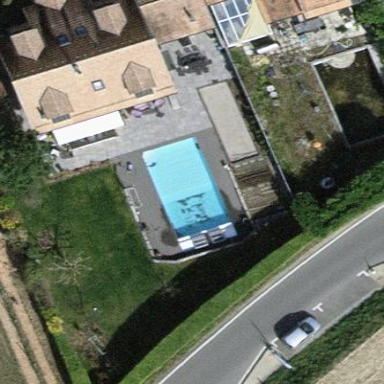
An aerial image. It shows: Swimming pool located in leisure land.